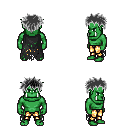
a pixel art fantasy rpg character, male body template, orc, green skin, black tattered cape, gold greaves, gray bedhead hairstyle, four views (front, back, left, right), 2x2 character sprite sheet, small pixel art, hard edges, no anti-aliasing